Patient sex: M
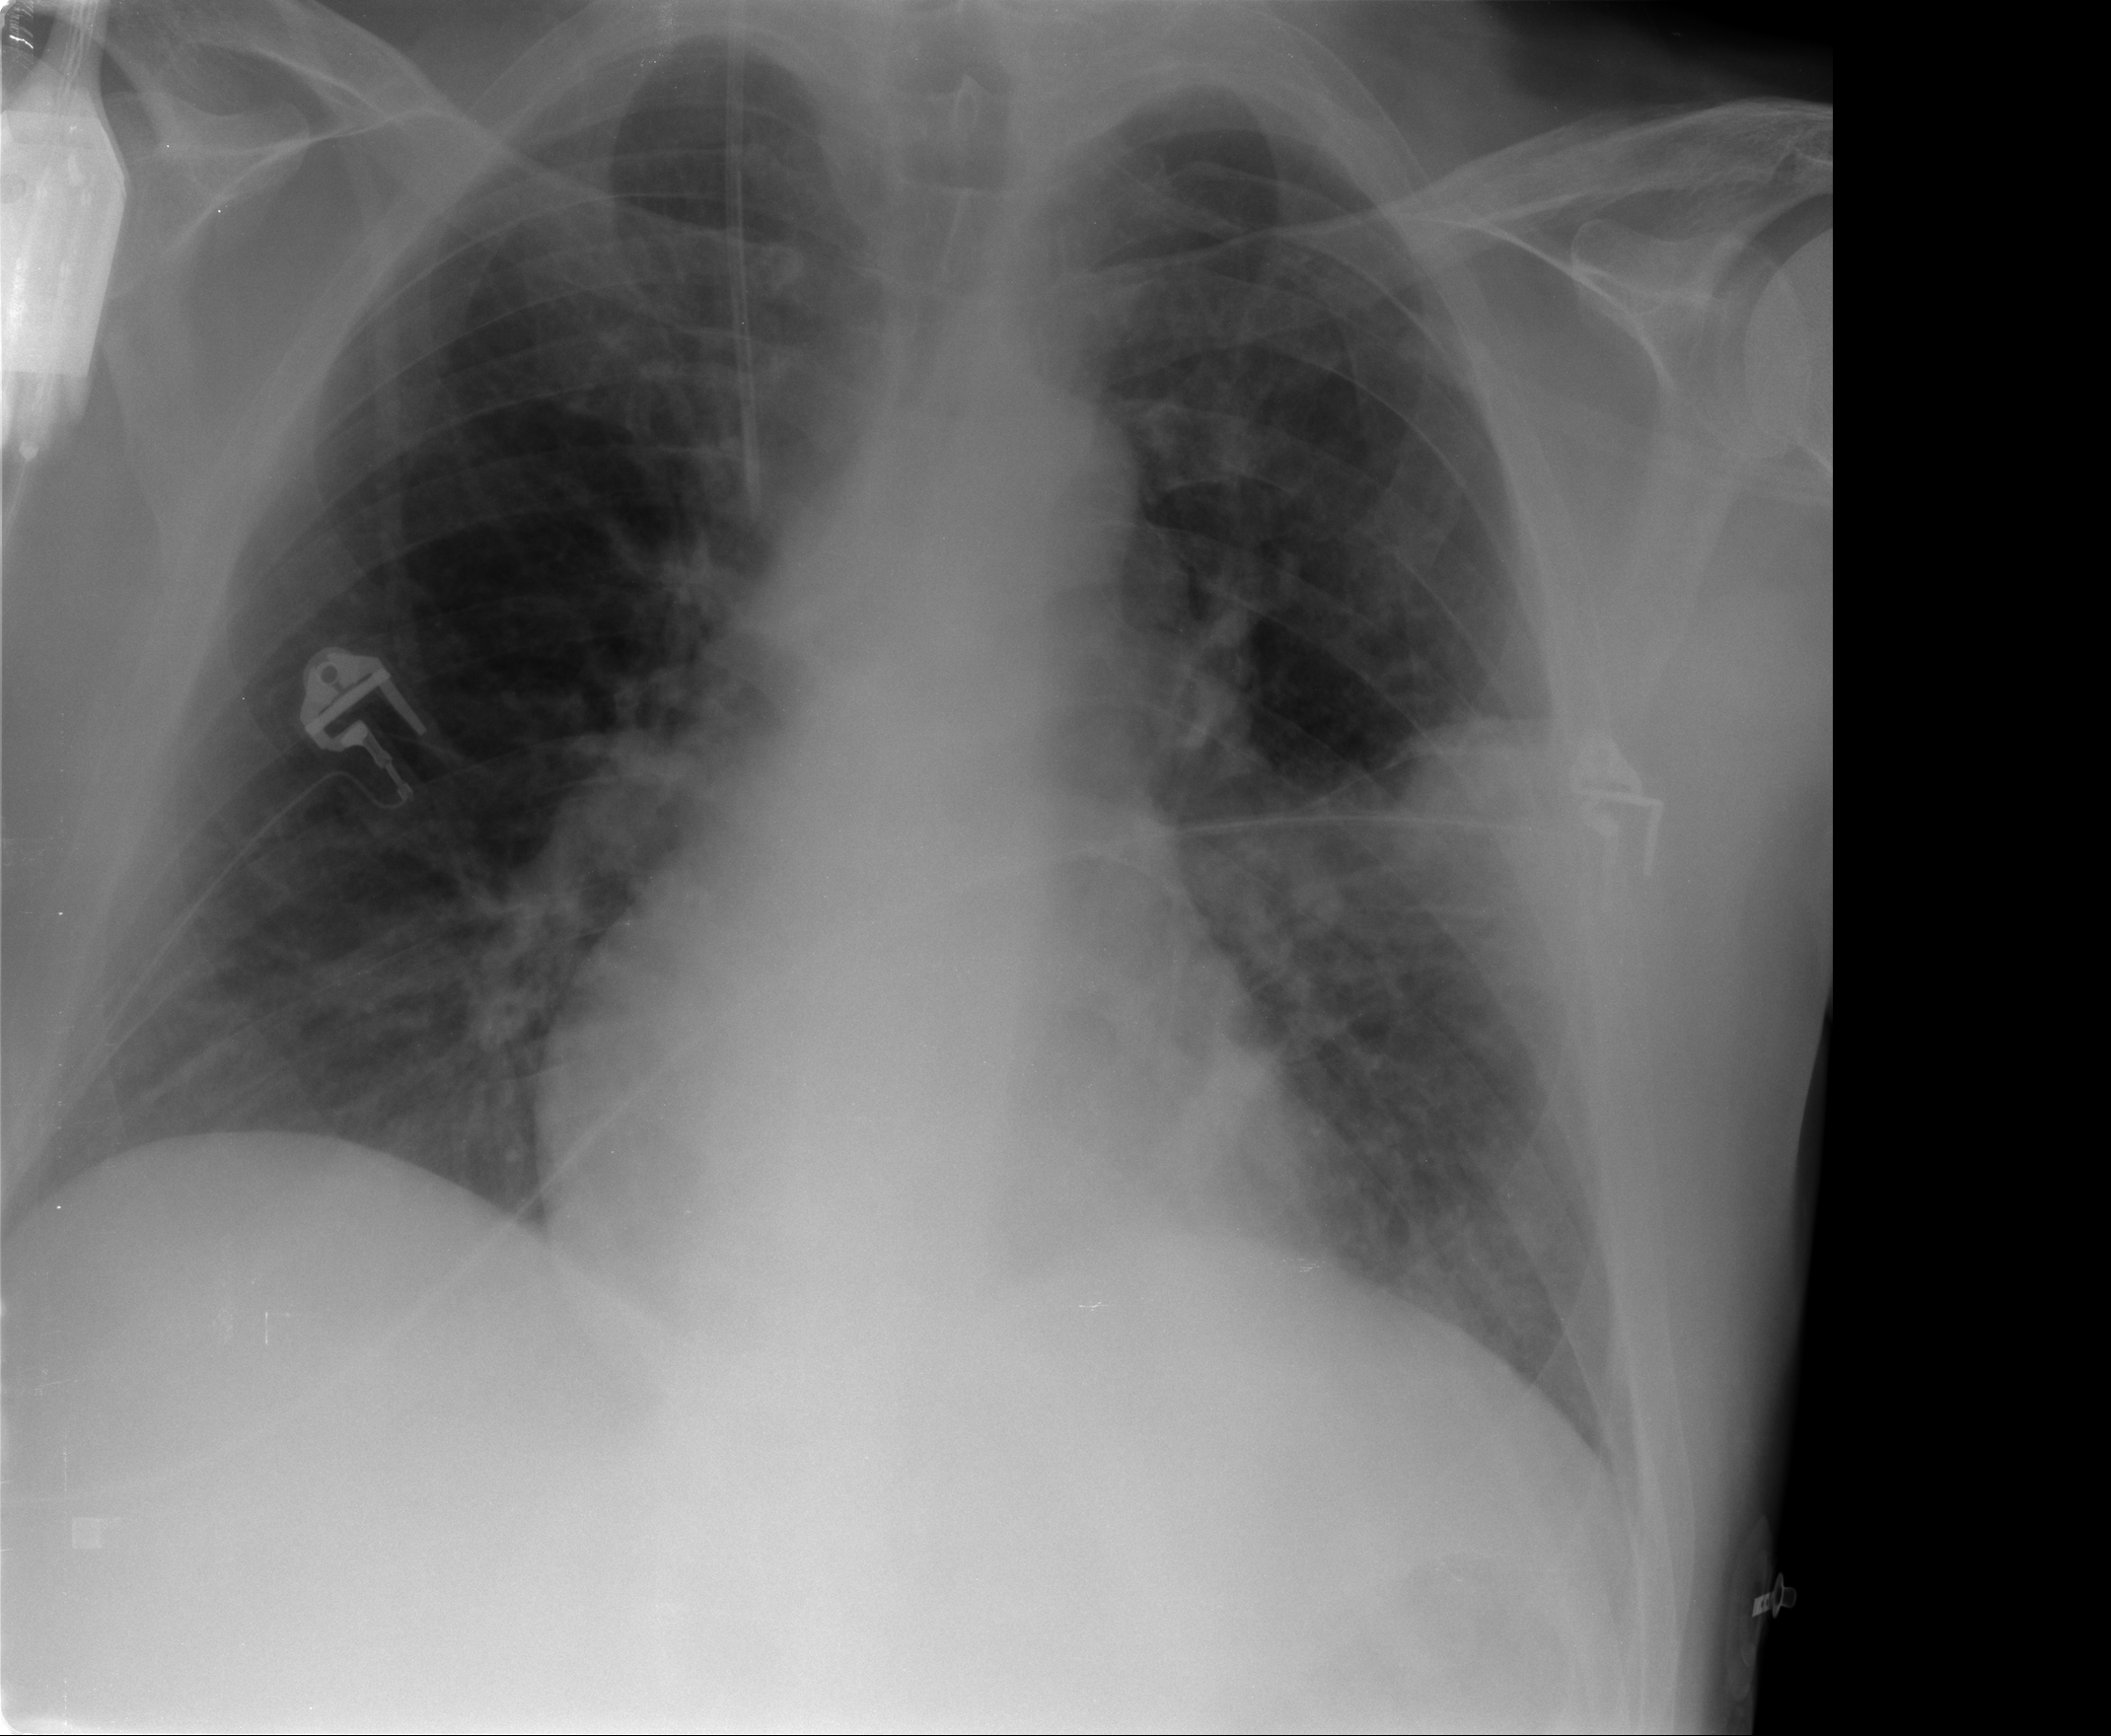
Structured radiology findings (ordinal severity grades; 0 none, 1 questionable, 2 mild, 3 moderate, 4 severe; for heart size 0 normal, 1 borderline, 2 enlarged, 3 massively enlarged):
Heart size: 2
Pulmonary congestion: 1
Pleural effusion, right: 0
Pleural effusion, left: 0
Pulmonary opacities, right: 0
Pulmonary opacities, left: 3
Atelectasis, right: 0
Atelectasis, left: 2